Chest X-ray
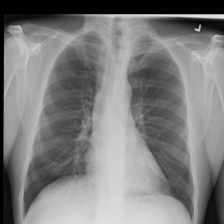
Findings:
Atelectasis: negative
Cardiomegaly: negative
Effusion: negative
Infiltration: negative
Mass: negative
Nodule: negative
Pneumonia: negative
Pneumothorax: negative
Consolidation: negative
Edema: negative
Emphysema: negative
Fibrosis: negative
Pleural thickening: negative
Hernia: negative